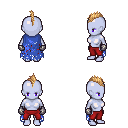
a pixel art fantasy rpg character, female body template, dark elf, purple skin, blue tattered cape, red pants, light blonde mohawk hairstyle, metal gloves, four views (front, back, left, right), 2x2 character sprite sheet, small pixel art, hard edges, no anti-aliasing